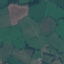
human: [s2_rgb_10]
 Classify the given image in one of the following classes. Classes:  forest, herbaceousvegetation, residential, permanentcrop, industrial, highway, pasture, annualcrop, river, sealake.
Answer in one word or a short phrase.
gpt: Pasture